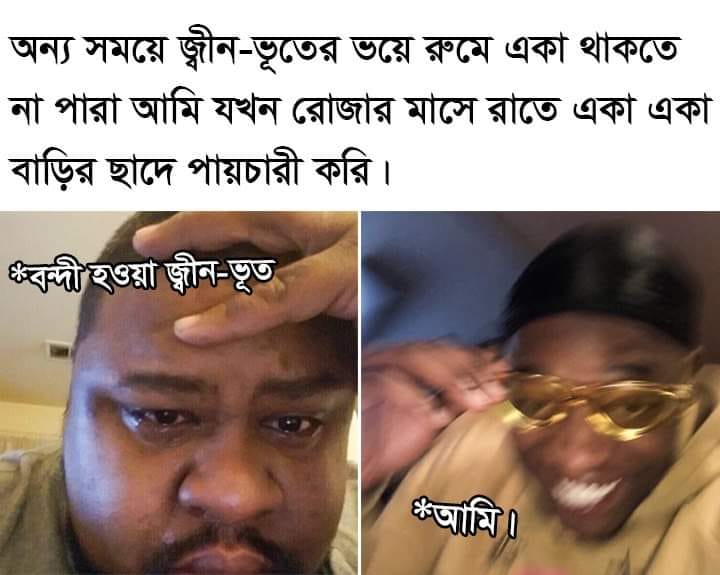
Caption: অন্য সময়ে জীন-ভূতের ভয়ে রুমে একা থাকতে না পারা আমি যখন রোজার মাসে রাতে একা একা বাড়ির ছাদে পায়চারী করি ।   *বন্দী হওয়া জীন-ভূত     *আমি
Label: non-hate